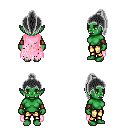
a pixel art fantasy rpg character, female body template, orc, green skin, pink tattered cape, gold greaves, gray long topknot hairstyle, cloth bracers, four views (front, back, left, right), 2x2 character sprite sheet, small pixel art, hard edges, no anti-aliasing